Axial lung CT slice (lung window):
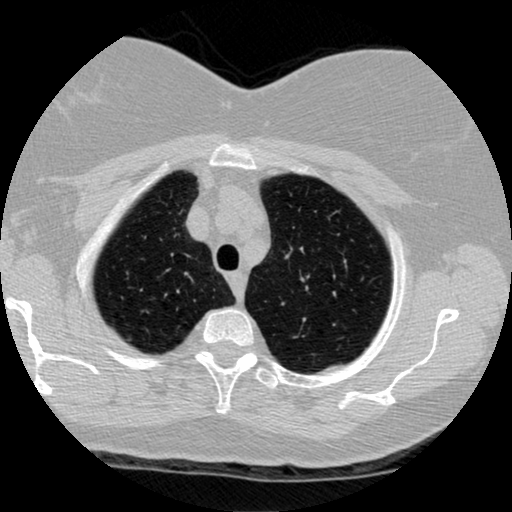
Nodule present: no